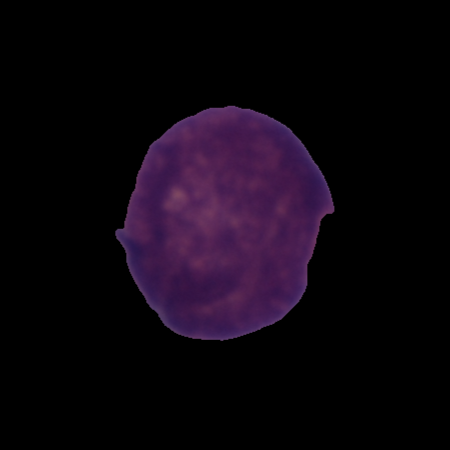
Label: cancer